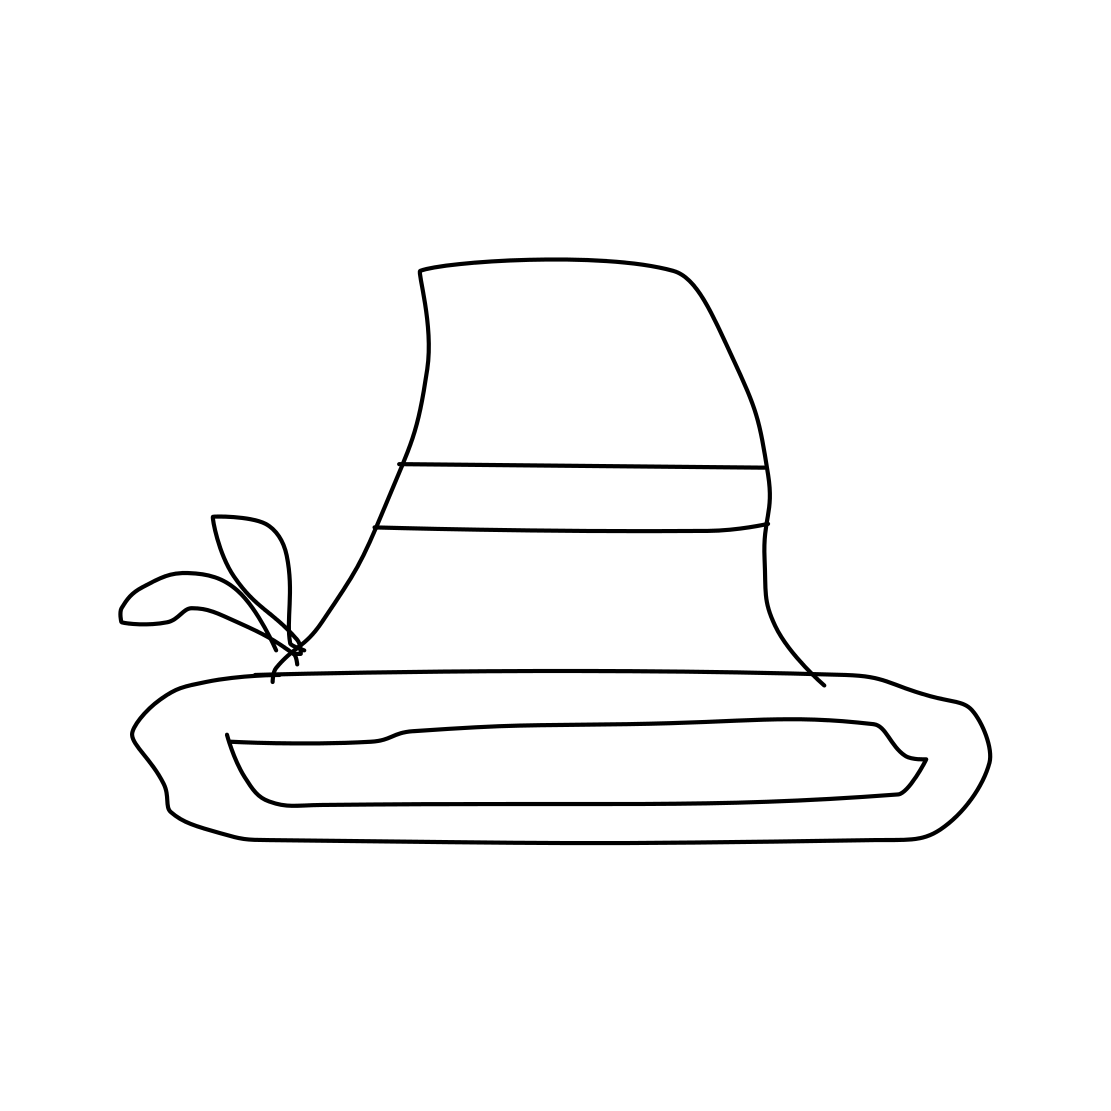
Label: hat